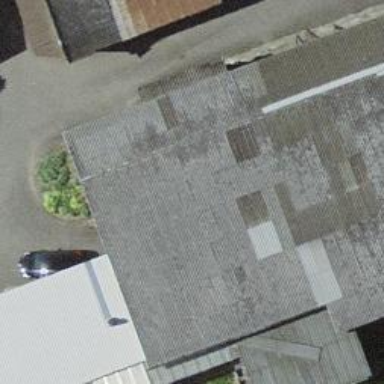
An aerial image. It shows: Rural barn.